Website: crate-barrel
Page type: review-order
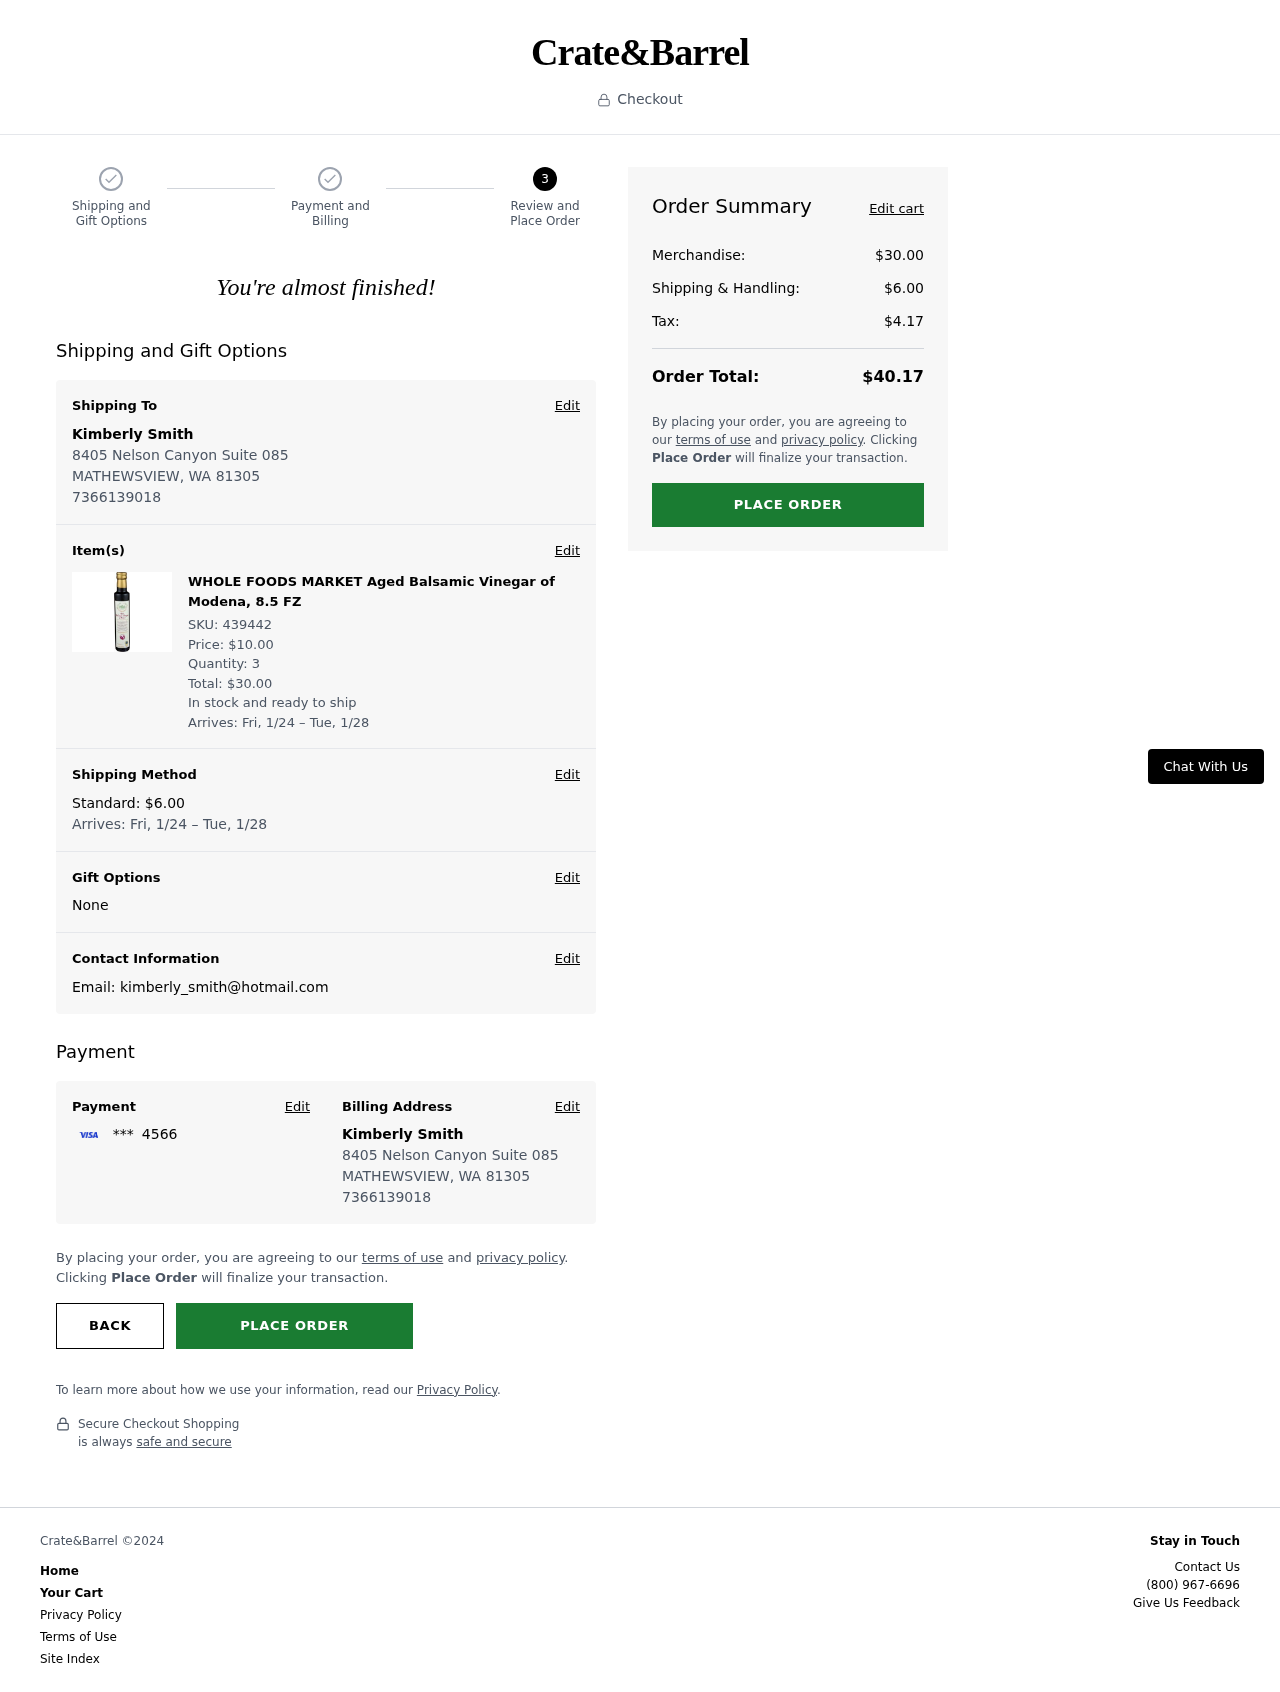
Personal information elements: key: PII_CARD_LAST4
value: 4566
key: PII_CITY
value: MATHEWSVIEW
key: PII_EMAIL
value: kimberly_smith@hotmail.com
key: PII_FULLNAME
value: Kimberly Smith
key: PII_PHONE
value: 7366139018
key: PII_POSTCODE
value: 81305
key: PII_STATE_ABBR
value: WA
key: PII_STREET
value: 8405 Nelson Canyon Suite 085
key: PII_FIRSTNAME
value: Kimberly
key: PII_LASTNAME
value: Smith
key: PII_FULLNAME2
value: Kimberly Smith
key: PII_FULLNAME3
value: Kimberly Smith
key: PII_FIRSTNAME2
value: Kimberly
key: PII_FIRSTNAME3
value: Kimberly
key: PII_LASTNAME2
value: Smith
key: PII_LASTNAME3
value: Smith
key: PII_FIRSTNAME_DERIVED
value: Kimberly
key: PII_LASTNAME_DERIVED
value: Smith
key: PII_FULLNAME_DERIVED
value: Kimberly Smith
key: PII_NAME_FULL_DERIVED
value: Kimberly Smith
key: PII_CITY2
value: MATHEWSVIEW
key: PII_POSTCODE_FULL
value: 81305
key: PII_POSTCODE_NUMERIC
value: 81305
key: PII_PHONE_LINE
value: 9018
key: PII_PHONE_SUFFIX
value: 9018
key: PII_PHONE2
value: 7366139018
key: PII_PHONE3
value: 7366139018
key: PII_PHONE_NUMERIC
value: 7366139018
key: PII_PHONE_LINE_NUMERIC
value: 9018
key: PII_PHONE_SUFFIX_NUMERIC
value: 9018
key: PII_PHONE2_NUMERIC
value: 7366139018
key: PII_PHONE3_NUMERIC
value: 7366139018
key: PII_PHONE_DIGITS
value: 7366139018
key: PII_PHONE_LAST4
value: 9018
Product elements: key: PRODUCT1_NAME
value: WHOLE FOODS MARKET Aged Balsamic Vinegar of Modena, 8.5 FZ
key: PRODUCT1_PRICE
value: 10
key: PRODUCT1_QUANTITY
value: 3
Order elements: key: ORDER_SKU
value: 439442
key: ORDER_ITEM_TOTAL
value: $30.00
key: ORDER_DELIVERY_DATE_ITEM
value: Fri, 1/24 – Tue, 1/28
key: ORDER_SHIPPING_COST
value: $6.00
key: ORDER_DELIVERY_DATE
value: Fri, 1/24 – Tue, 1/28
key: ORDER_SUBTOTAL
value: $30.00
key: ORDER_SHIPPING_COST_SUMMARY
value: $6.00
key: ORDER_TAX
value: $4.17
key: ORDER_TOTAL
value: $40.17